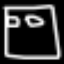
Label: square